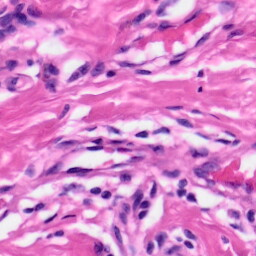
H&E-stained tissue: Skin